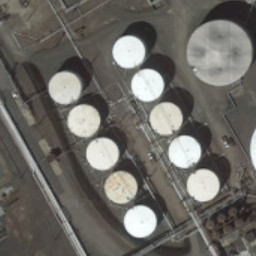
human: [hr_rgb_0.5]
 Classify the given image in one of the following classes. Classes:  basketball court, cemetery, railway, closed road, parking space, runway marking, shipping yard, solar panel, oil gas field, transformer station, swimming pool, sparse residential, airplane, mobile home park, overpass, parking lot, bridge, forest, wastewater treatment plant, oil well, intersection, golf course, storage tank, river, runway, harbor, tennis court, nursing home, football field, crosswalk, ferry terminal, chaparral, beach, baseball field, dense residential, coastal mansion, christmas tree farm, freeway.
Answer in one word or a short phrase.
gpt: storage tank